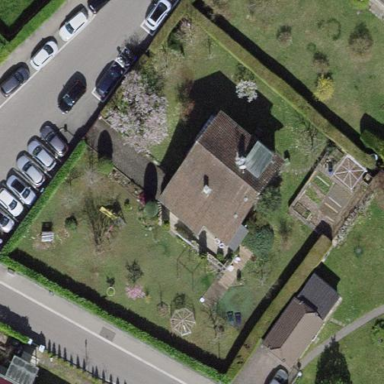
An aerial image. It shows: Garden surrounded by fence.